Aerial crown-view tile of a tropical tree (Barro Colorado Island, Panama), acquired 20240918:
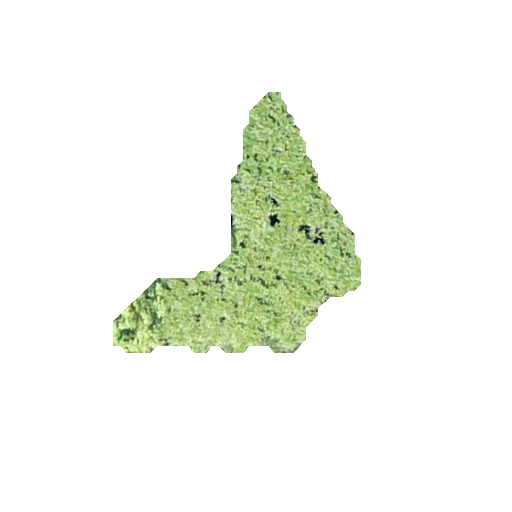
Species: Alseis blackiana
GBIF accepted scientific name: Alseis blackiana
Crown area: 46.6 m²